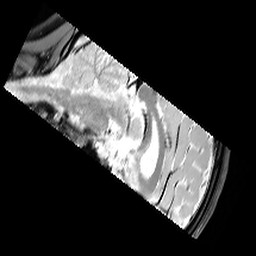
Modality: PDw
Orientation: sagittal
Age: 21
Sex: female
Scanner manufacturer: siemens
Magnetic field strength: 3 T
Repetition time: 6.49 s
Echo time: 0.016 s